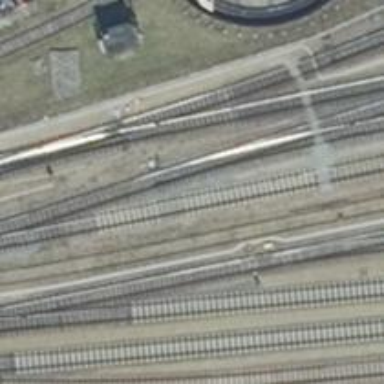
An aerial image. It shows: Railway switch.